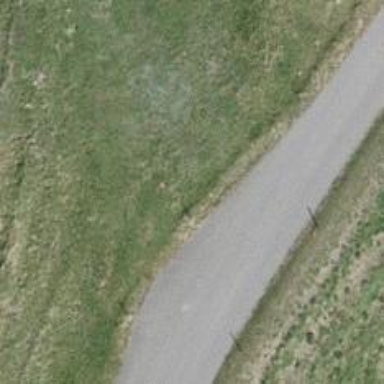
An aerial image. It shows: Passing place on the road.